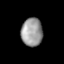
Tissue: lung
Cell type: Others
Senescence score: 0.5478
Nuclear area (px): 588
Mean DAPI intensity: 154.204